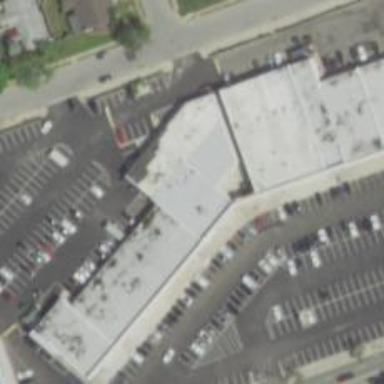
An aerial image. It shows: Pharmacy providing healthcare services.